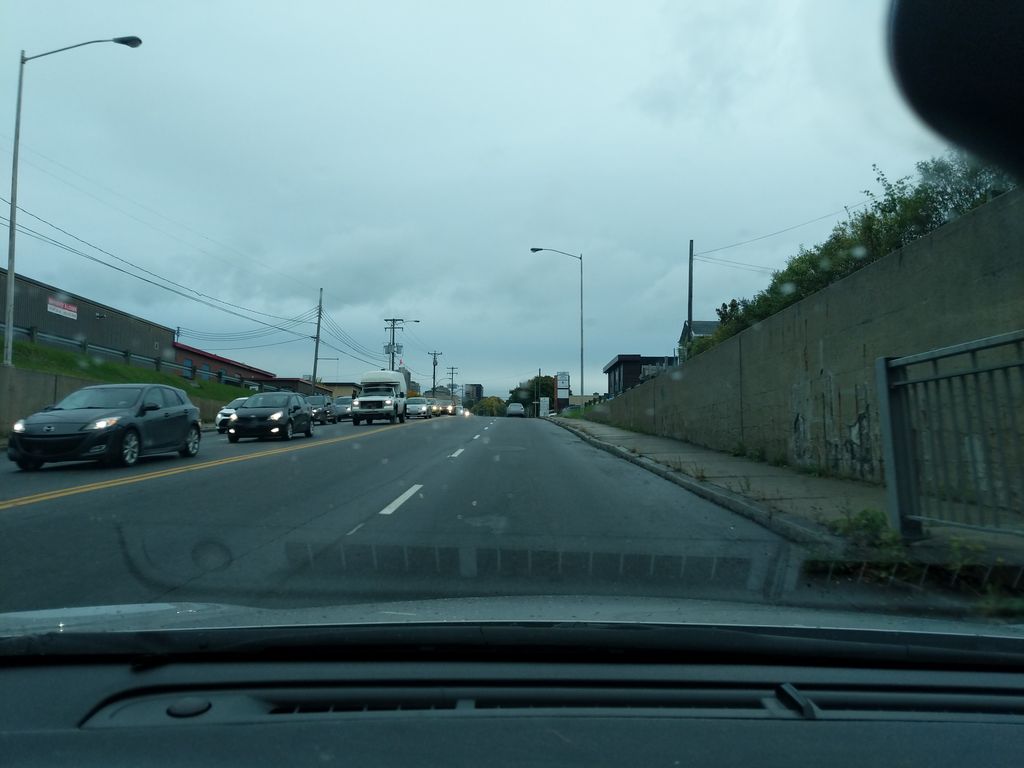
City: quebec_city